Question: I would like to make a dialog input box that looks exactly like this in AppleScript:
Except without the picture in the top left of the lock.
Also, I need to be able to save both inputs.
I know I can use 'tell application "System Events" to display dialog "blah blah" default answer "" end tell' but I can not find a way to have multiple and labeled fields.
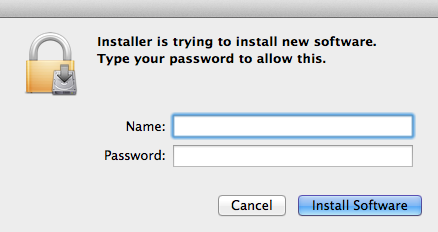
Answer: Natively, .
, check the 'User Interaction' suite of the dictionary of the Standard Additions ('StandardAdditions.def', accessible from 'Script Editor.app' via 'File > Open Dictionary... > StandardAdditions.osax').
The - prompting for a password only - as follows (a limitation you've already noted in the question, but just to illustrate how to prompt for a and how to use ):
'''
display dialog !
"Installer is ..." default answer !
"" buttons {"Cancel", "Install Software"} !
default button 2 !
with hidden answer
'''
To get what you want, <URL>.
Here's how you would define the requested dialog in Pashua and process the returned values:
'''
# Define the dialog using a textual definition similar to a properties file.
set dlgDef to "
# Window title (if you don't set one explicitly (even if empty), it'll be 'Pashua')
*.title =
# Add the hint (static text).
st.type = text
st.text = Installer is trying to install new software. Type your password to allow this.
# Add the username field.
tfn.type = textfield
tfn.label = Name:
# Add the password field.
tfp.type = password
tfp.label = Password:
# Add the buttons.
cb.type = cancelbutton
db.type = defaultbutton
db.label = Install Software
"
# Show the dialog.
# Return value is a record whose keys are the element names from the dialog
# definition (e.g., "tfn" for the usernam text field) and whose
# values are the values entered (for input fields) or
# whether a given button was clicked or not ("1" or "0")
set theResult to showDialog(dlgDef, "")
# Process the returned values.
if cb of theResult is "1" then
display alert "User canceled the dialog."
else
display alert "name=[" & tfn of theResult & "]; password=[" & tfp of theResult & "]"
end if
'''
The dialog will look like this:

---
'Read me.html''Documentation.html'
- <URL>